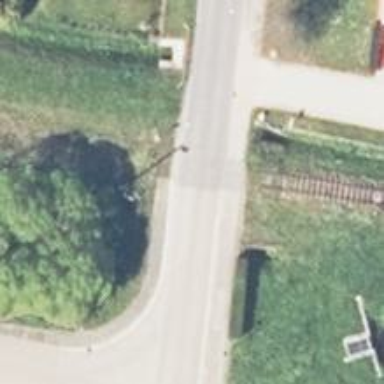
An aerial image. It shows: Abandoned railway.